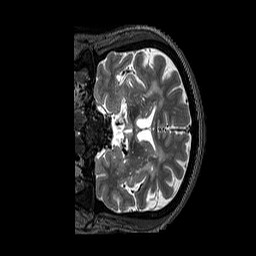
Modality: T2w
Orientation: coronal
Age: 62
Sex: female
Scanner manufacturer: siemens
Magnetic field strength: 3 T
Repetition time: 3.2 s
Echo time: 0.567 s